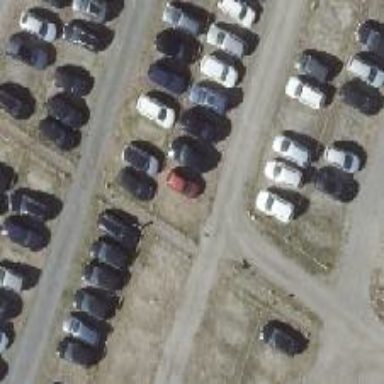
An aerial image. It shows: Asphalt parking aisle off service road.